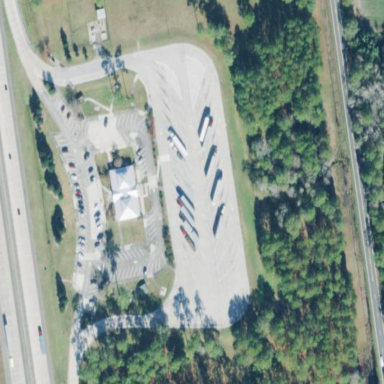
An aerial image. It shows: Designated parking area for tourist buses with concrete surface.